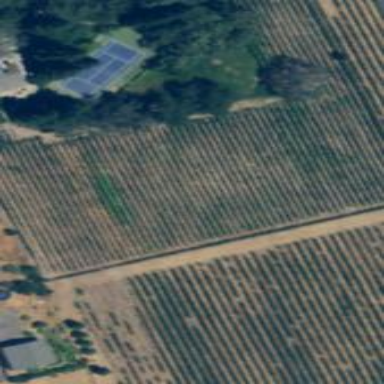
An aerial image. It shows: Vineyard with wine grapes as the crop.